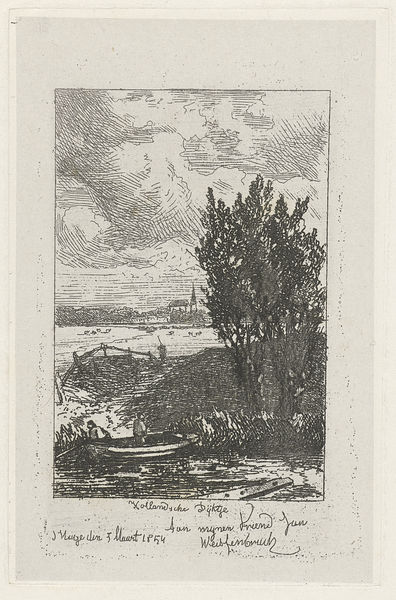
Titel: Weidelandschap met sloot
Künstler: Joseph Hartogensis
Standort: Amsterdam
Institution: Rijksmuseum
Schlagwörter: baum, mann, wolken, bäume, fluss, menschen, see, stadt, ufer, männer, zeichnung, zaun, hochformat, natur, brücke, kirche, boot, fischer, dorf, kai, bucht, tusche, gestade, bleistift, latein